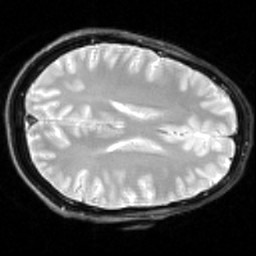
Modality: inplaneT2
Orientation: axial
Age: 20
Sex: male